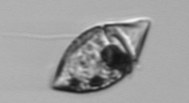
Label: Amphidinium